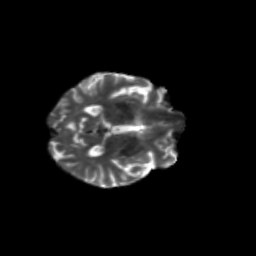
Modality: T2w
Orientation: axial
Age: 68
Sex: male
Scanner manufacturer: siemens
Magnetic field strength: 3 T
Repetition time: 4.71 s
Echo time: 0.0906 s